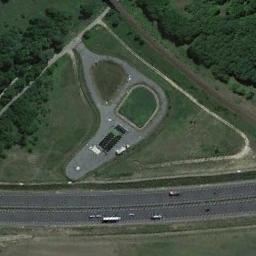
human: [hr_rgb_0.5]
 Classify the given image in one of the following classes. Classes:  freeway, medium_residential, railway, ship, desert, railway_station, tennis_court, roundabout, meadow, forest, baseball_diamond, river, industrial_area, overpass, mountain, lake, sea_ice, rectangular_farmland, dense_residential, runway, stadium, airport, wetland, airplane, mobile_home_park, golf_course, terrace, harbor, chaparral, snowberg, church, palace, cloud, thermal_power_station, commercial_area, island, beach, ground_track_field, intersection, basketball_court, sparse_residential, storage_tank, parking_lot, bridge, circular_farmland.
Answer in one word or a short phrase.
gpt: freeway